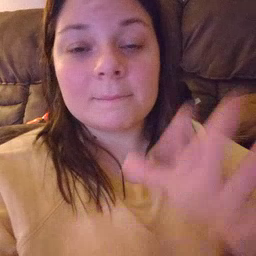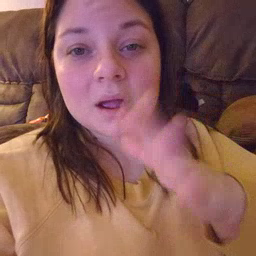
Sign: mom